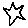
Label: star